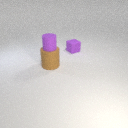
small purple rubber cylinder above large brown rubber cylinder